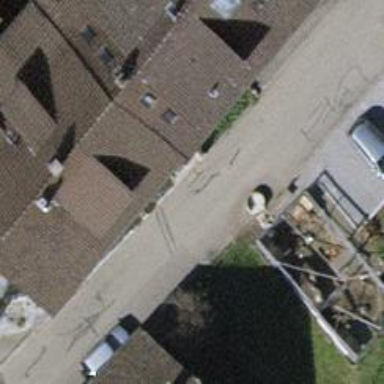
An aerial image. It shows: Bollard.